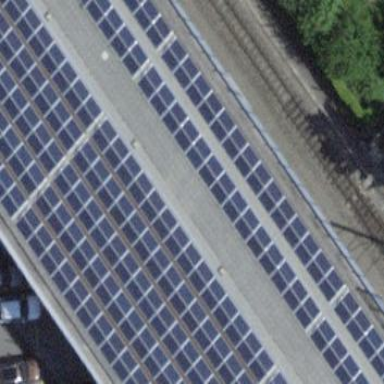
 consisting of solar photovoltaic panels."